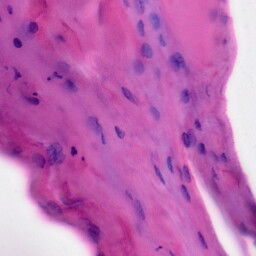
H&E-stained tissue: Skin